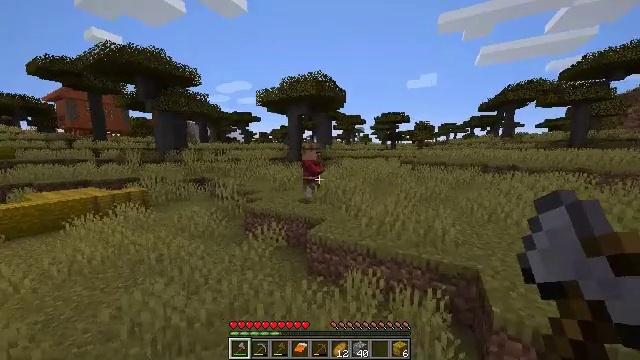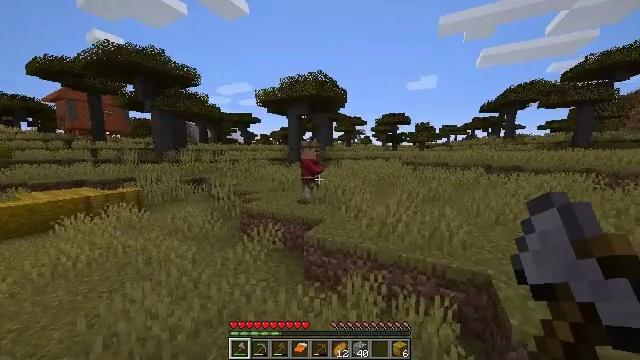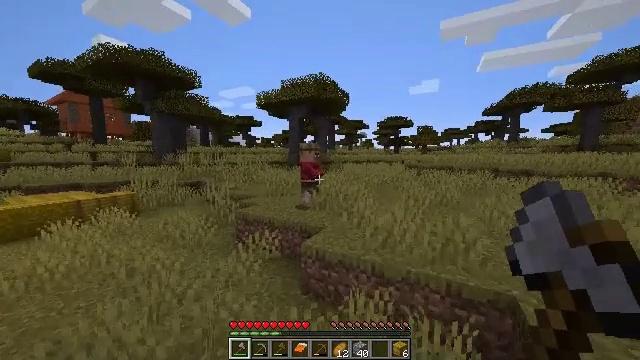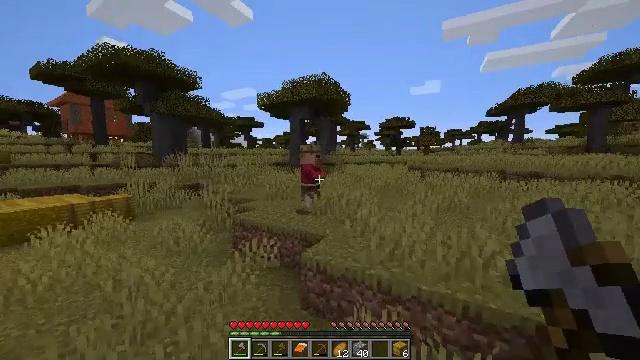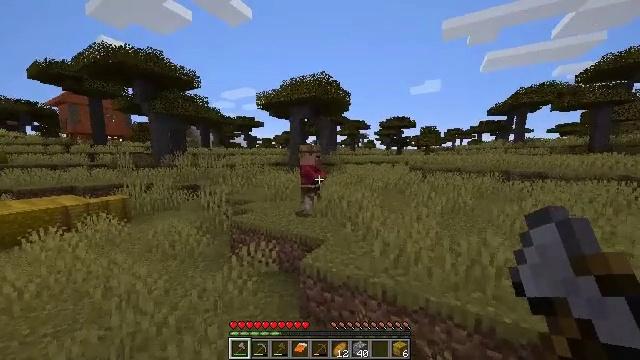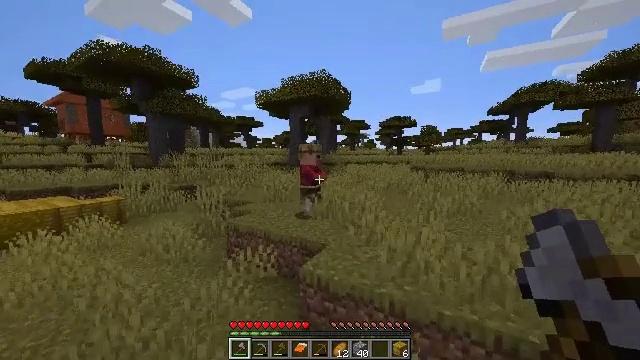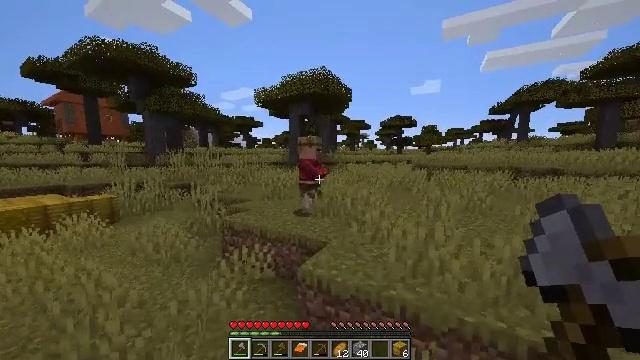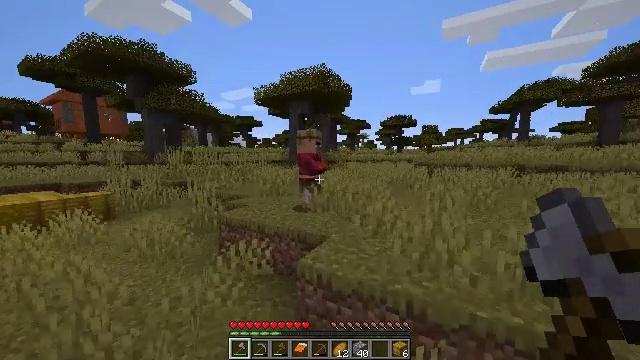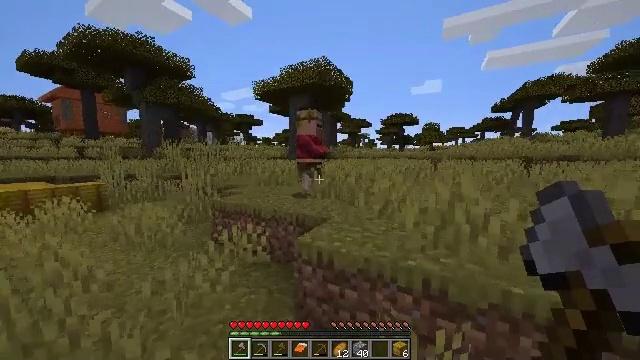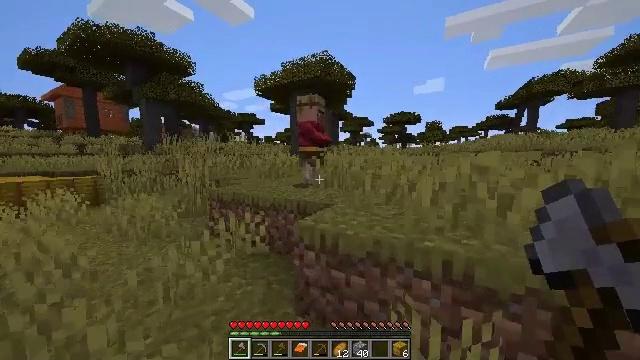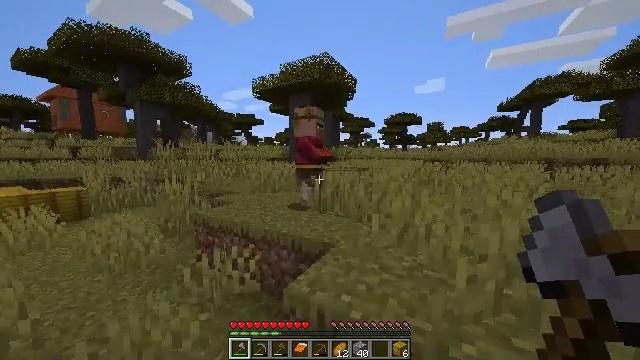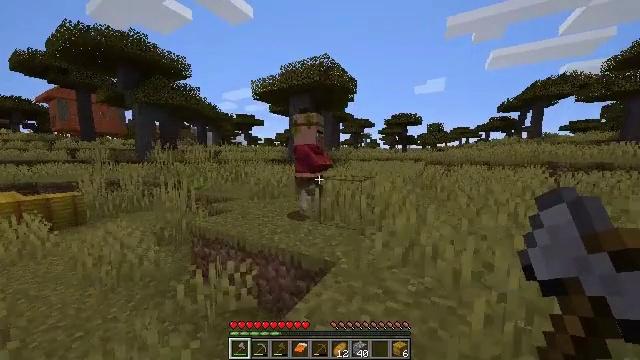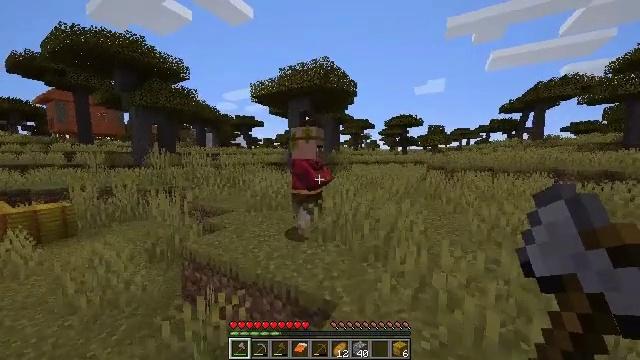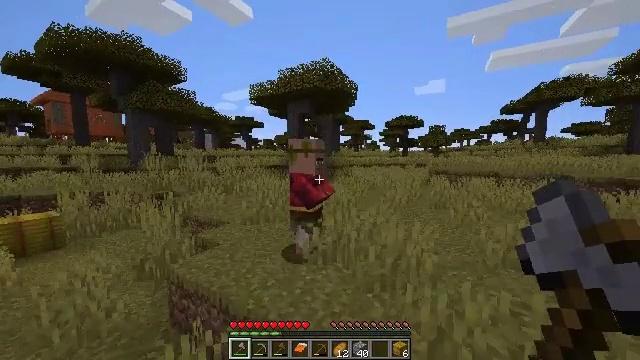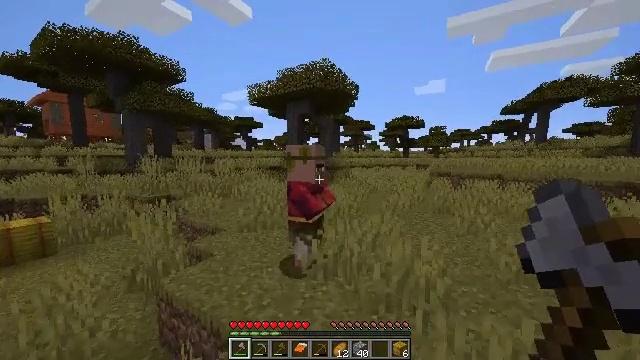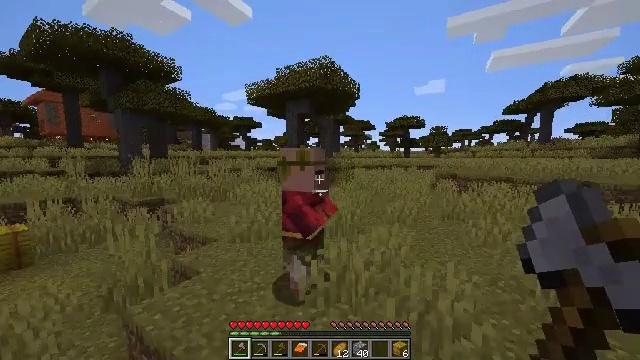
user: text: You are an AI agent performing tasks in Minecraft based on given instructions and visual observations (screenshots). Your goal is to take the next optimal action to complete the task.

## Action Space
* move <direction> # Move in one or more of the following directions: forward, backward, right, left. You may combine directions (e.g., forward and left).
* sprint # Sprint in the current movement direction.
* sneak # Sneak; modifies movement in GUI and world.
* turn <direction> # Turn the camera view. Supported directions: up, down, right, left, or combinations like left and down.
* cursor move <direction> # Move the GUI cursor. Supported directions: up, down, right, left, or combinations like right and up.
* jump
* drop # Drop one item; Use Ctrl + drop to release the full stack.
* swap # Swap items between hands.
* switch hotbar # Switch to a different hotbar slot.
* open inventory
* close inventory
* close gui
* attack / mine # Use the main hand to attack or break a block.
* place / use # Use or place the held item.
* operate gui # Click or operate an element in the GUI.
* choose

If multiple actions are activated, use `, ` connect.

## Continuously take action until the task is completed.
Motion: motion action
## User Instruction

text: Attack the villager.
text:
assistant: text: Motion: move forward
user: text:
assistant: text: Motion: move forward
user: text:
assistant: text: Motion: move forward
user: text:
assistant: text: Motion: move forward
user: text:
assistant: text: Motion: move forward
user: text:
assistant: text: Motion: move forward
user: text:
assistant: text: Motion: move forward
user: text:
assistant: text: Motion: move forward
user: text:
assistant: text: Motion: move forward, jump
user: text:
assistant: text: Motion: move forward, jump
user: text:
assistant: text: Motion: move forward, jump
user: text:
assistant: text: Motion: move forward, jump
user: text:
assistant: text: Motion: move forward
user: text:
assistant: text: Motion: move forward
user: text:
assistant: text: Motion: move forward
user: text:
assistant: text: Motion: move forward
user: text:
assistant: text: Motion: move forward
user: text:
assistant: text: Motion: move forward, turn left and down
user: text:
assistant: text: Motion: move forward, turn left and down
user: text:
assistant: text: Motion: move forward, turn left and down, attack / mine
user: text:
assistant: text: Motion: move forward, attack / mine
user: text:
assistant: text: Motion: move forward, attack / mine
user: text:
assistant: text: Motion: move forward, turn left
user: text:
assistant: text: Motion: move forward
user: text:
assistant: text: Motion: no_op